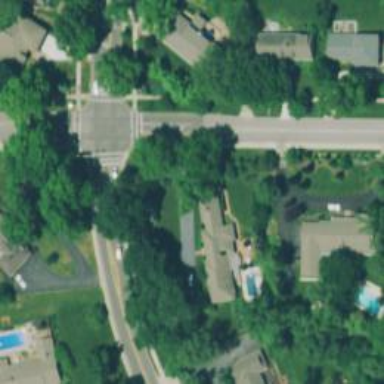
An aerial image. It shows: Solid crossing edge road marking.